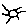
Label: sun